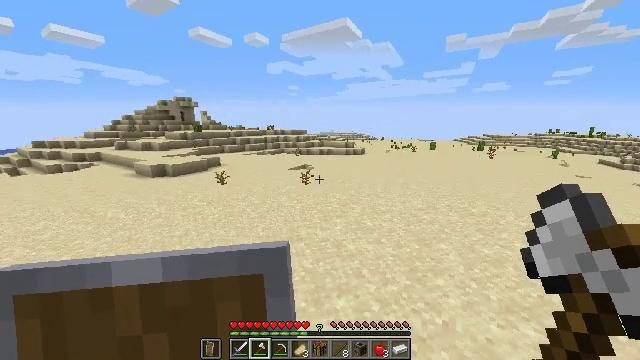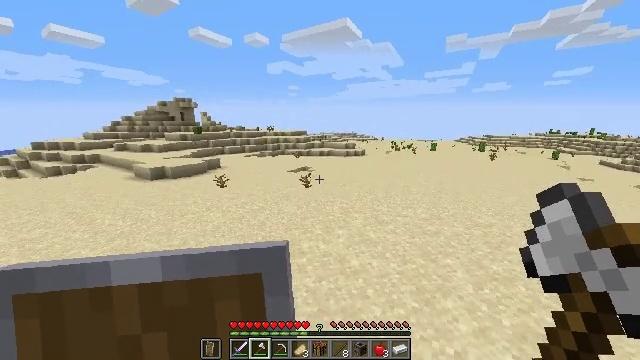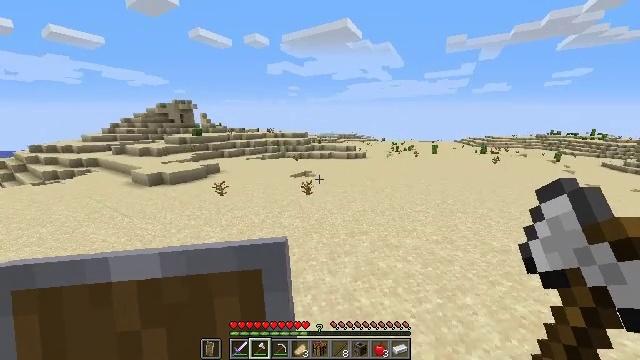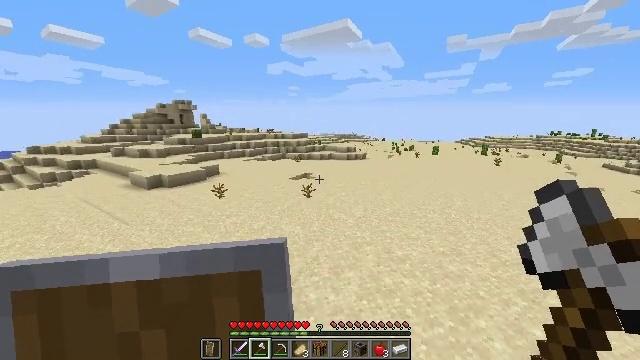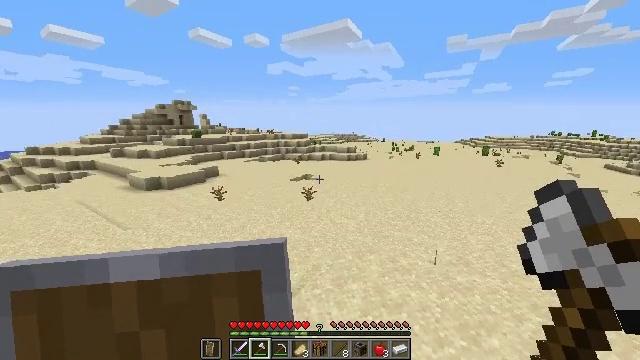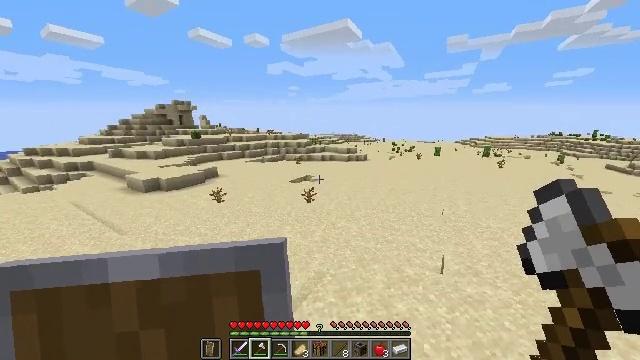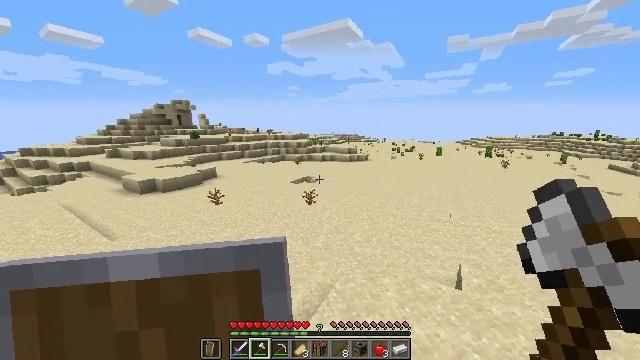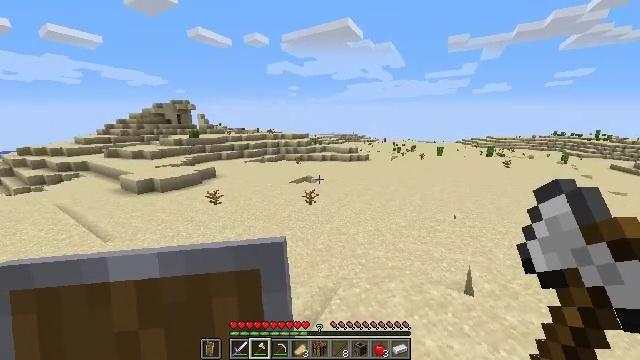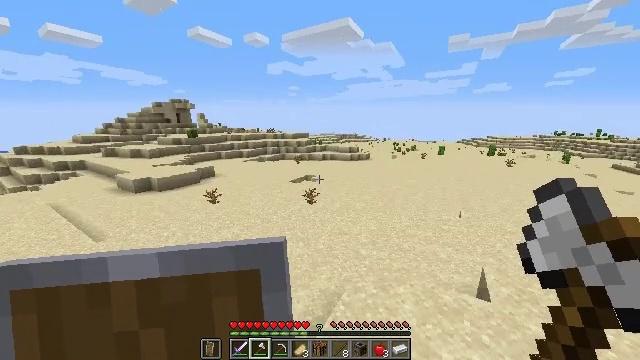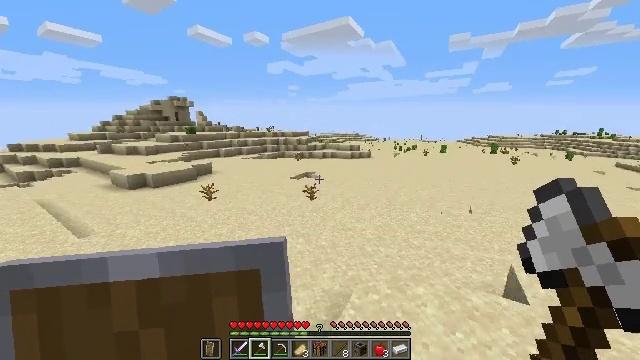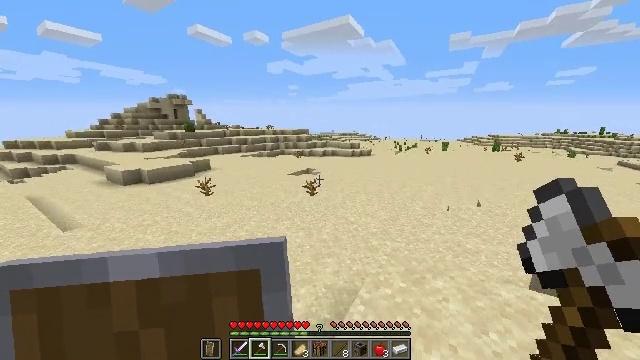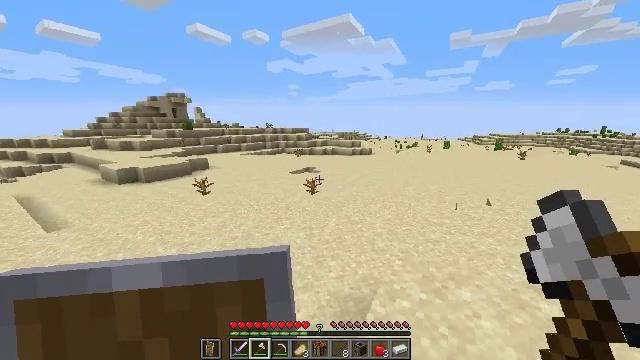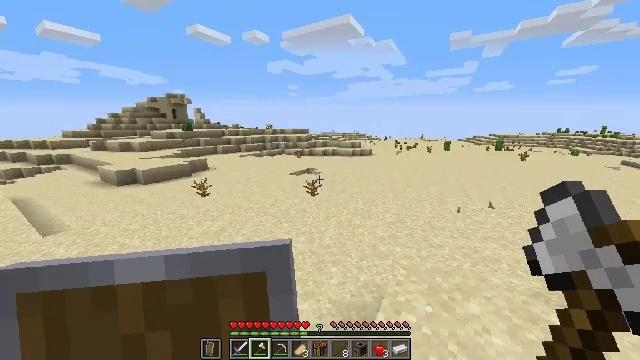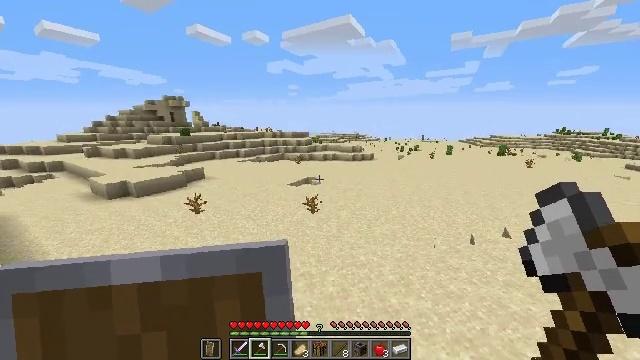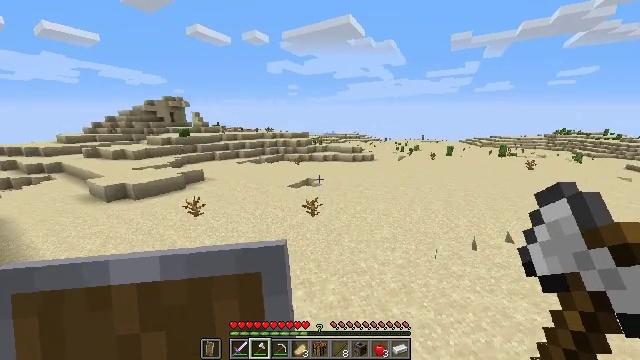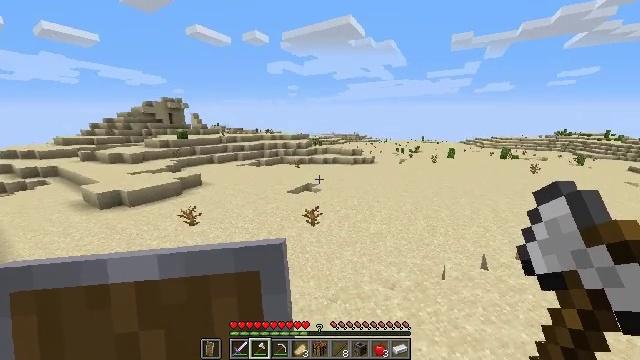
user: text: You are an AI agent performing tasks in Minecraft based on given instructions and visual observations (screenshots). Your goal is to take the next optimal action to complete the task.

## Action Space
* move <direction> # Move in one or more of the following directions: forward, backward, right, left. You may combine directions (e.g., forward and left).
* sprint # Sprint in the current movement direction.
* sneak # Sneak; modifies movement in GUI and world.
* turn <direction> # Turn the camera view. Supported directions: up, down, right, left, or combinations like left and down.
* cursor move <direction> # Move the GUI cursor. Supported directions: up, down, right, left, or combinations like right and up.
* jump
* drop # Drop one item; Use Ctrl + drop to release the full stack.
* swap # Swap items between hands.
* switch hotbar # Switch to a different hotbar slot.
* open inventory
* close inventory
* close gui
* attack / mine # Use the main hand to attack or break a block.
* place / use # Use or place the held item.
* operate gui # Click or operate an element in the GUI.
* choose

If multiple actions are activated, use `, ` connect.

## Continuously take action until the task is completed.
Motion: motion action
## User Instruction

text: Gather sugar cane for crafting.
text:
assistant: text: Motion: move forward, sprint, jump
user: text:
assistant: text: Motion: move forward, sprint, jump
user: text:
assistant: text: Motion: move forward, sprint, jump
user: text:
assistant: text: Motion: move forward, sprint, jump
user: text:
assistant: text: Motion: move forward, sprint, jump
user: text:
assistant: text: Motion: move forward, sprint, jump
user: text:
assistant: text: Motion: move forward, sprint, jump
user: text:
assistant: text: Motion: move forward, sprint, jump
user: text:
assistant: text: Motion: move forward, sprint, jump
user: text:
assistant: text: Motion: move forward, sprint, jump
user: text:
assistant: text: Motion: move forward, sprint, jump
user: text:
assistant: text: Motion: move forward, sprint, jump
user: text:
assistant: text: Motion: move forward, sprint, jump
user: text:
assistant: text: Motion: move forward, sprint, jump
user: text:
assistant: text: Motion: move forward, sprint, jump
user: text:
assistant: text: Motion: move forward, sprint, jump
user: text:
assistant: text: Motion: move forward, sprint, jump
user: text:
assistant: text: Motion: move forward, sprint, jump
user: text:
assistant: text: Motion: move forward, sprint, jump
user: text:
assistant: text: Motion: move forward, sprint, jump
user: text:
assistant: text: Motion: move forward, sprint, jump
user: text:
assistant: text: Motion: move forward, sprint, jump
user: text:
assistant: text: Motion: move forward, sprint, jump
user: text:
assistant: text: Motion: move forward, sprint, jump
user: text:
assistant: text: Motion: move forward, sprint, jump
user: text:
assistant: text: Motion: move forward, sprint, jump
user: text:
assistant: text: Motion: move forward, sprint, jump
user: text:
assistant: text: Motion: move forward, sprint, jump
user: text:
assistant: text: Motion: move forward, sprint, jump
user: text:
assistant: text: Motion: move forward, sprint, jump